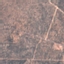
Land use / land cover: HerbaceousVegetation